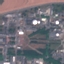
Land use / land cover class: Industrial